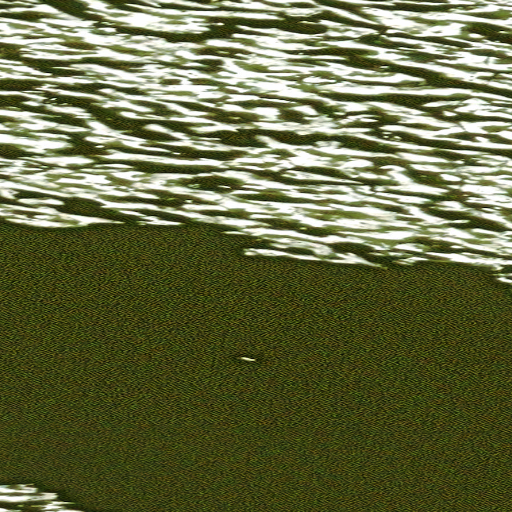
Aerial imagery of cape in Alaska named Konganevik Point containing only unknown